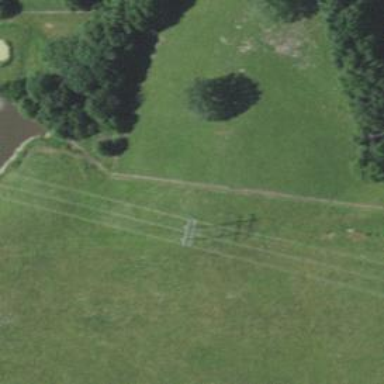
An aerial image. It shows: H-frame power tower design.